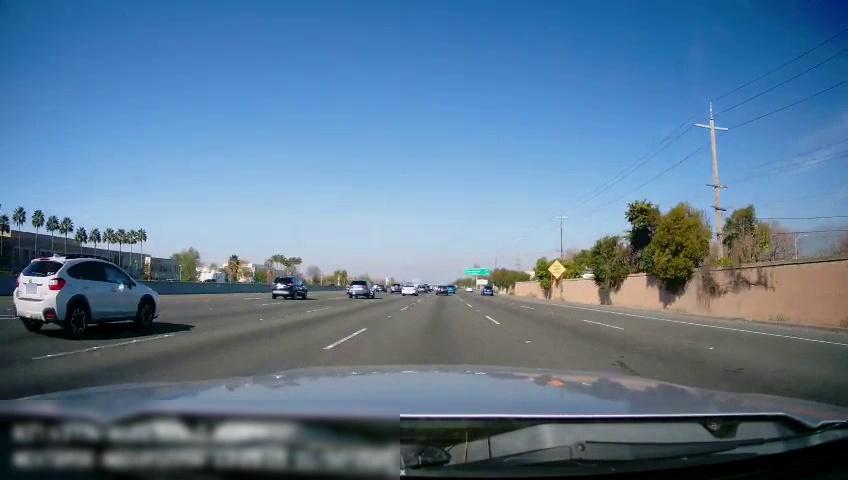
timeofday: Day
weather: Sunny
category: Drivable Space
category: Vehicles | SUV
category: Vehicles | SUV
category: Vehicles | SUV
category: Vehicles | Car
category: Vehicles | SUV
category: Vehicles | Car
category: Vehicles | SUV
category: Vehicles | Car
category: Vehicles | SUV
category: Vehicles | SUV
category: Lanes | Alternate Lane
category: Lanes | Alternate Lane
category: Lanes | Alternate Lane
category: Lanes | Current Lane
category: Lanes | Alternate Lane
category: Lanes | Alternate Lane
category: Lanes | Alternate Lane
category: Traffic | Signs
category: Traffic | Signs
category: Traffic | Signs